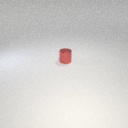
small red metal cylinder